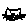
Label: cat